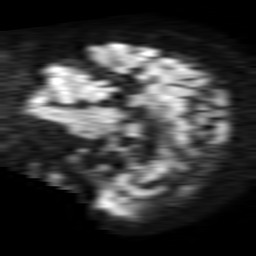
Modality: TRACE
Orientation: sagittal
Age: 80
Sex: female
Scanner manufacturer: philips
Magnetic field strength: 1.5 T
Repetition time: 3.406 s
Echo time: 0.06922 s